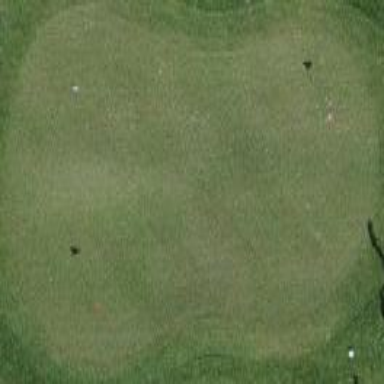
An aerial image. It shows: Golf green.